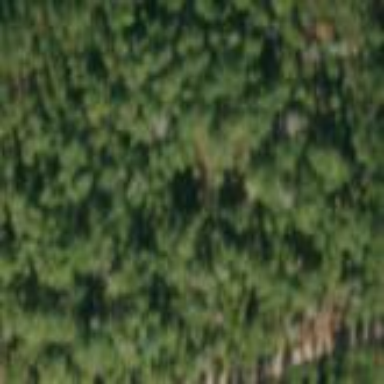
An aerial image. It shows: Mixed woodland with various types of leaves.